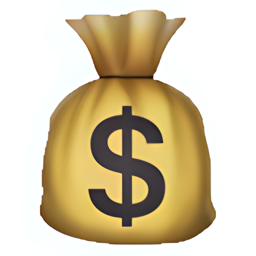
Name: money bag
Emoji: 💰
Group: Objects
Sub-group: money